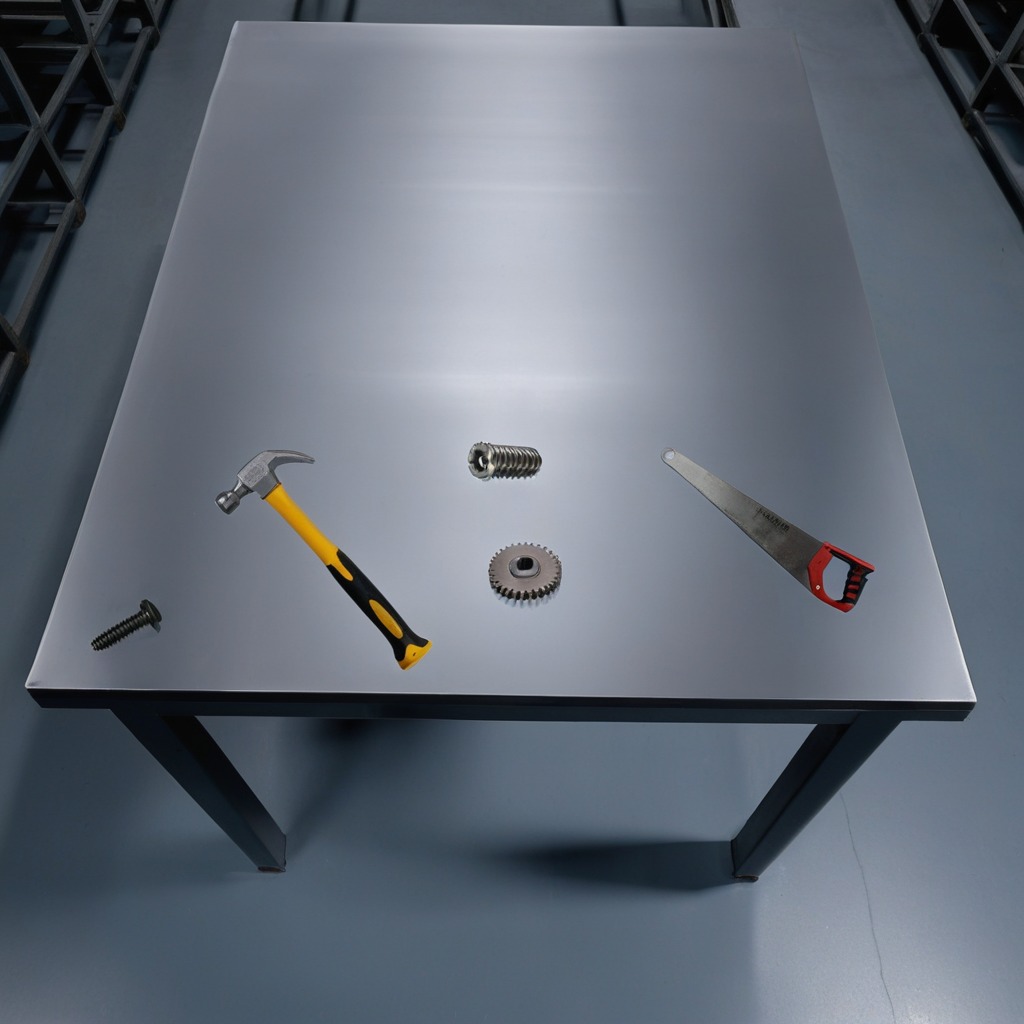
A steel gear with teeth, a hammer, a metal machine screw, a coiled metal spring, and a handheld metal saw are lying on the clean empty table in the evening.